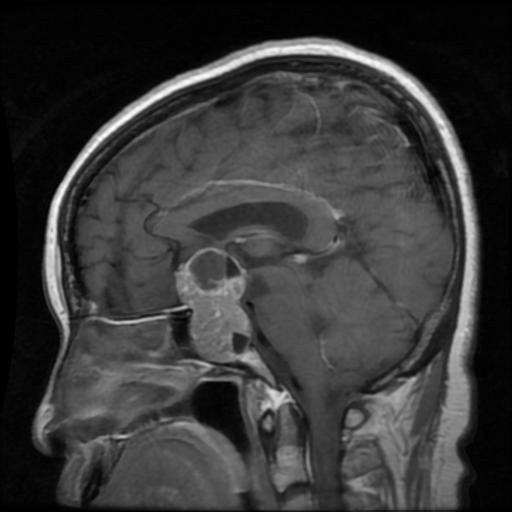
Label: pituitary